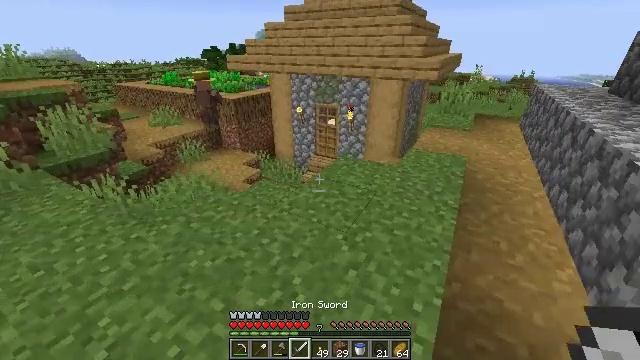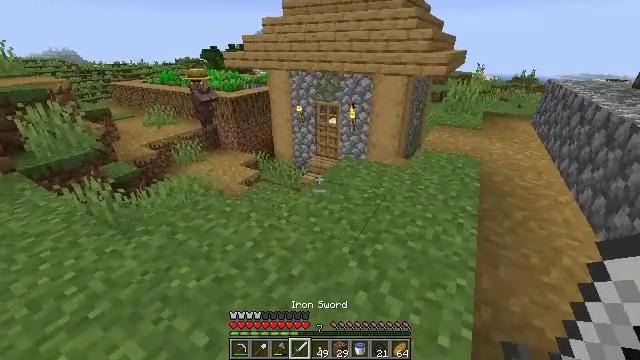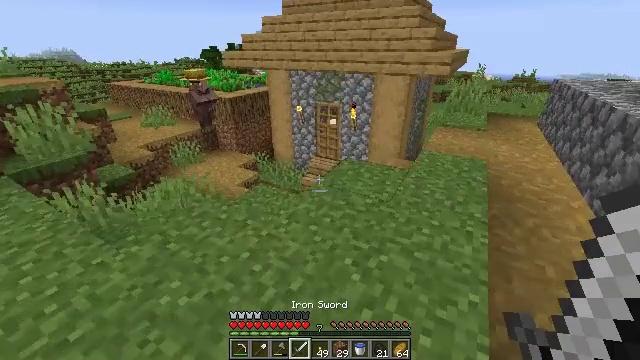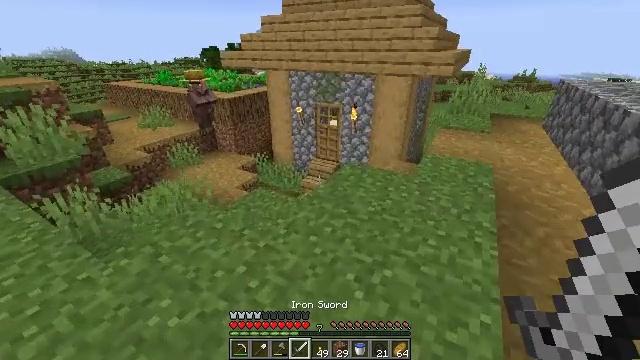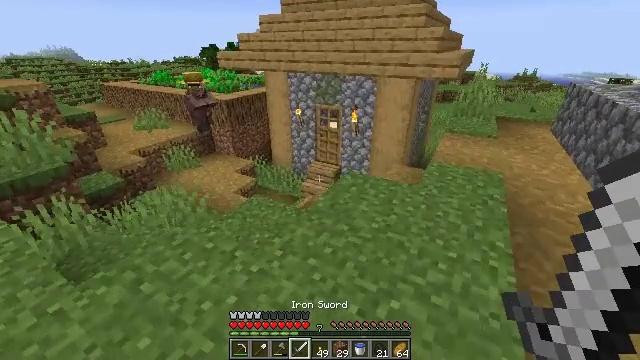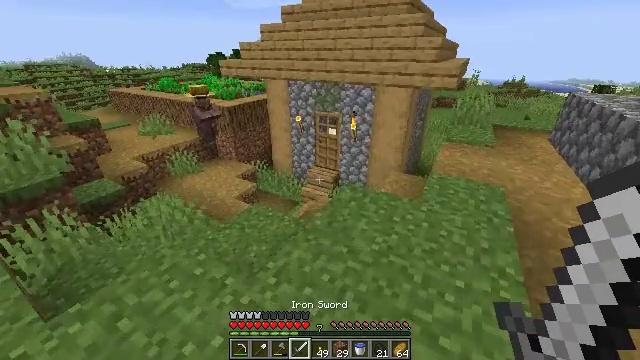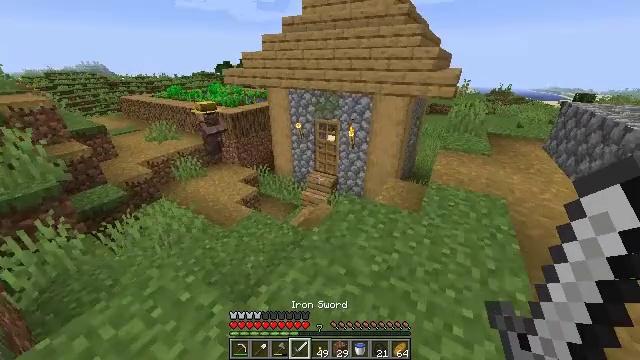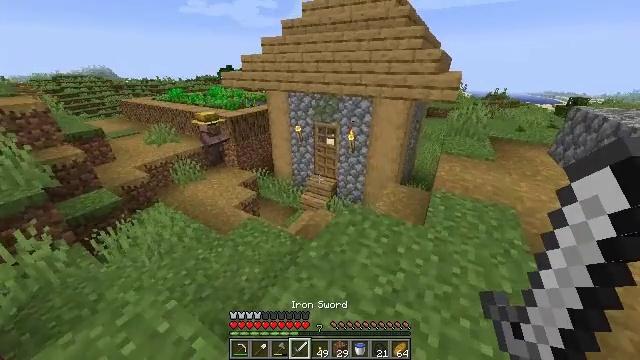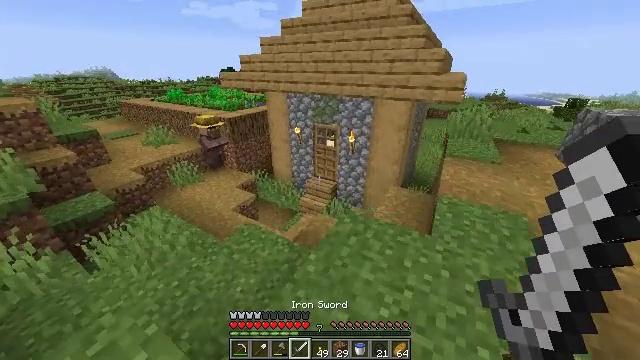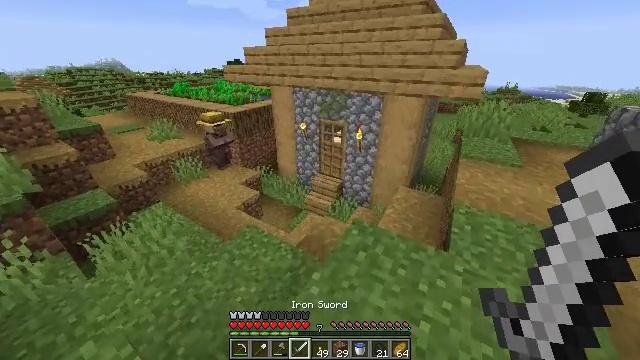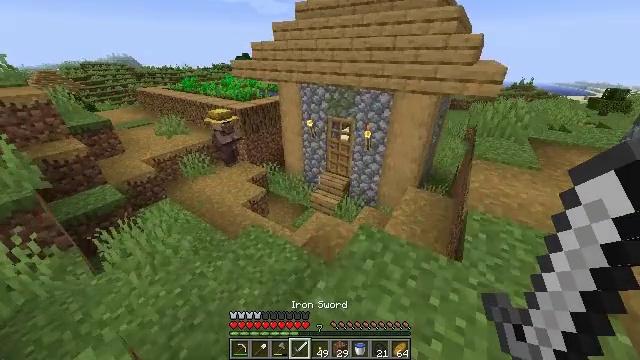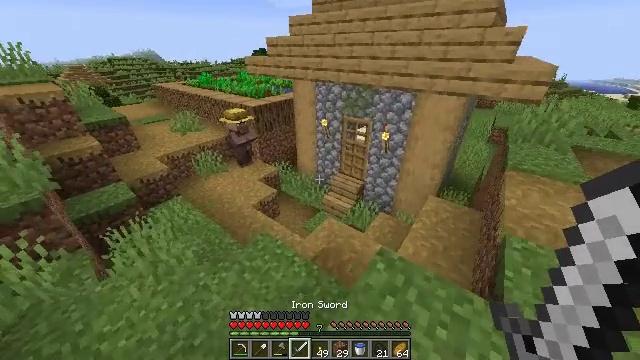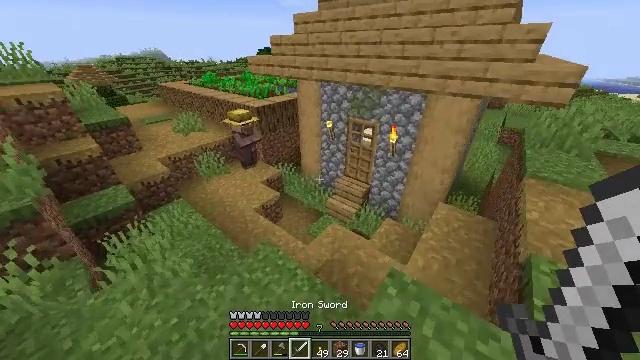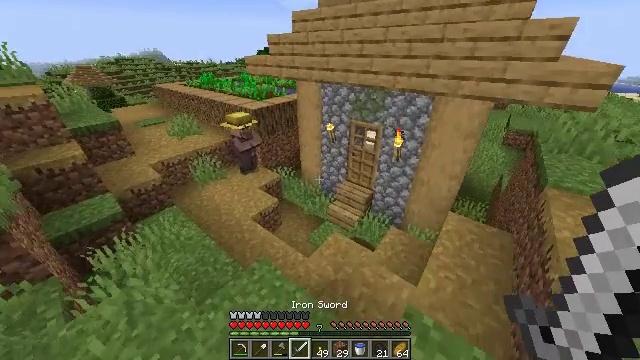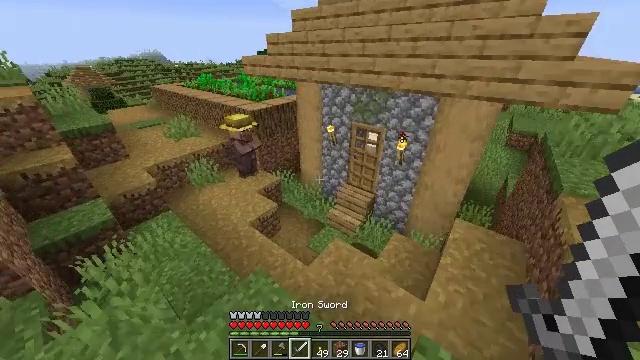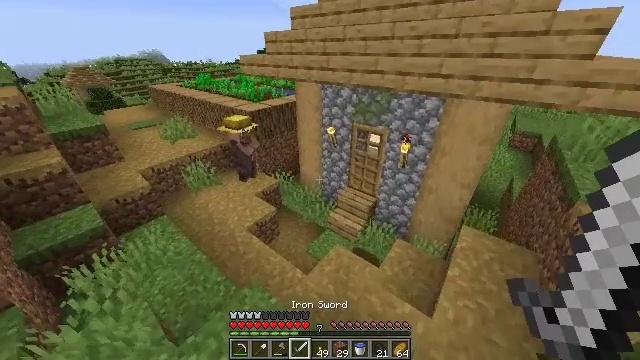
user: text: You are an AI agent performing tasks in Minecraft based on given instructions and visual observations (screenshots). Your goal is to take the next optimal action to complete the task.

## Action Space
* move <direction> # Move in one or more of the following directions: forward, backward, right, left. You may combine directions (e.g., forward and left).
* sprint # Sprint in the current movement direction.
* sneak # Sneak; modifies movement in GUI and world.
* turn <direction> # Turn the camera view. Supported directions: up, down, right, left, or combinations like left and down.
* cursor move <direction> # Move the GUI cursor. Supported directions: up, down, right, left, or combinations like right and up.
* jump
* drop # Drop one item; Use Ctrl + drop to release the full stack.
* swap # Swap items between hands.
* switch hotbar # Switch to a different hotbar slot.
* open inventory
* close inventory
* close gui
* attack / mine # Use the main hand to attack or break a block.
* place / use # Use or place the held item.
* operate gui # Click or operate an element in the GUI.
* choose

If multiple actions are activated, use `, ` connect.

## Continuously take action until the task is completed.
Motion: motion action
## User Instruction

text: Mine the white bed.
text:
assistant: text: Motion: move forward
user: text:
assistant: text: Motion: move forward
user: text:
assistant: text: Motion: move forward
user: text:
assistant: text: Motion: move forward, sprint
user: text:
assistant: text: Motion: move forward, sprint
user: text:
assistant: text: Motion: move forward, sprint
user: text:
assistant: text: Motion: move forward, sprint
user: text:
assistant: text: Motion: move forward, sprint
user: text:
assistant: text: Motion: move forward, sprint, turn left and down
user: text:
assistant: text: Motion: move forward, sprint, turn left and down
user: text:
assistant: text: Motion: move forward, sprint, turn left and down
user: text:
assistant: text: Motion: move forward, sprint, turn left
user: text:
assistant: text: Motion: move forward, sprint
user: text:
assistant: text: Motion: move forward, sprint
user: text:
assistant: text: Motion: move forward, sprint
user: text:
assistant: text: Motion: move forward, sprint, turn right
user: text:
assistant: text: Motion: move forward, sprint, turn right
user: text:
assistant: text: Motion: move forward, sprint, turn right
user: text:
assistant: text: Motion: move forward, sprint, turn right
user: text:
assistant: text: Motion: move forward, sprint, turn right
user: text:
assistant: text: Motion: move forward, sprint, turn right
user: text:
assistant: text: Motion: move forward, sprint, turn right
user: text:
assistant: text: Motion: move forward, sprint, turn right and up
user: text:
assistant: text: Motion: move forward, sprint, turn right and up
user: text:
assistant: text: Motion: move forward, sprint, turn right
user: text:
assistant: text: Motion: move forward, sprint
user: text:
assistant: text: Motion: move forward
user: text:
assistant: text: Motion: move forward
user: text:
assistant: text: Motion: move forward, use / place
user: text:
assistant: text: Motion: move forward, turn left, use / place